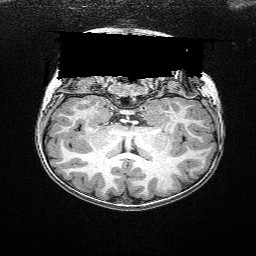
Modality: T1w
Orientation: sagittal